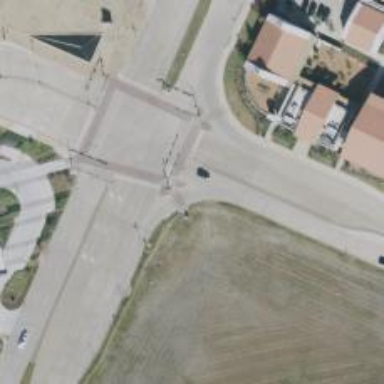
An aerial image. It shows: Secondary link road.